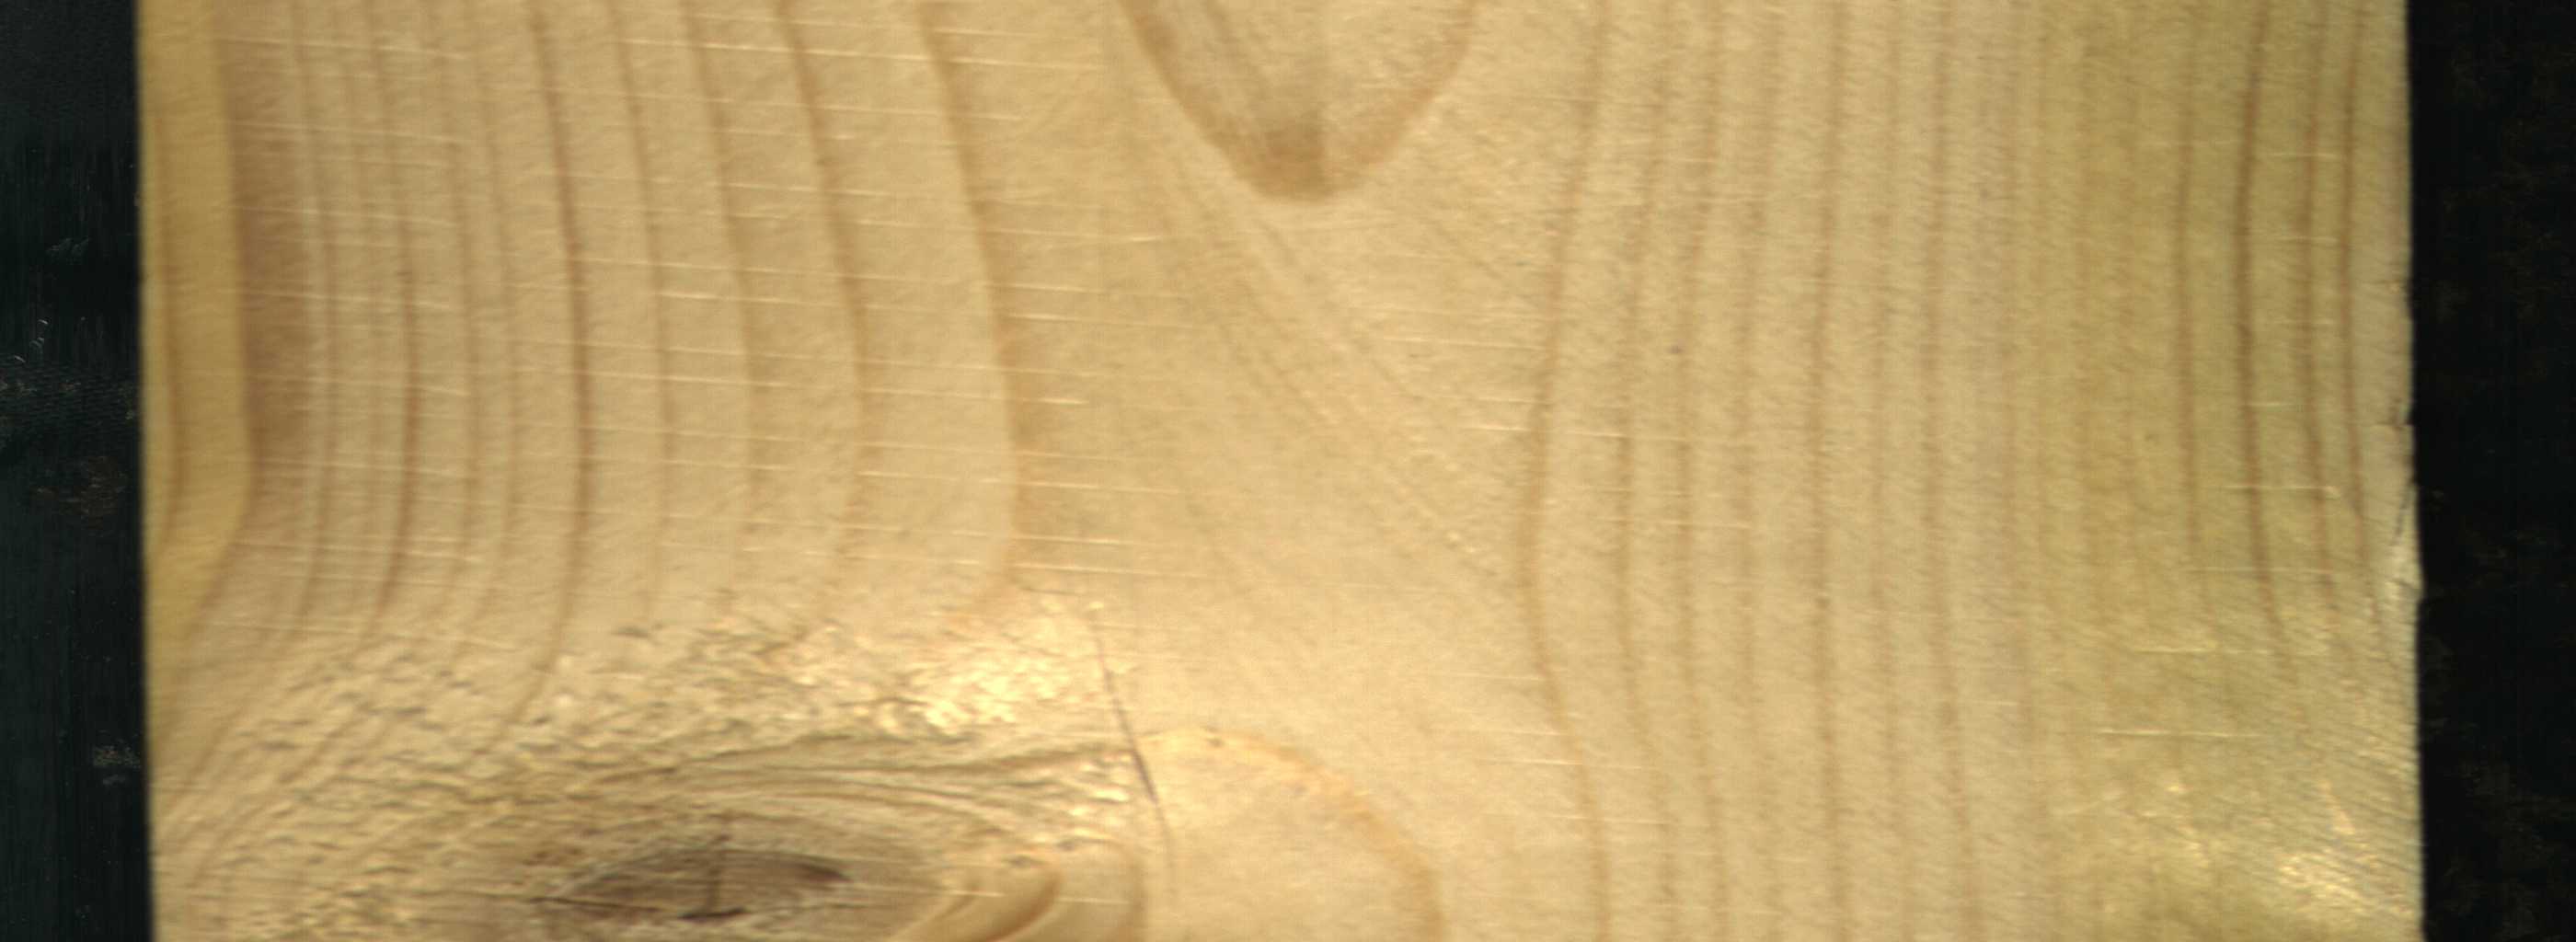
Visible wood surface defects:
Live_Knot